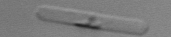
Label: Dactyliosolen_fragilissimus